Question: I serialize a directional graph to file using protobuf-net.
My (simplified) classes are as follows:
'''
[ProtoContract]
public class Network
{
// All of the devices on the network
[ProtoMember(1)]
public readonly Dictionary<int, Device> Vertex;
// The list of connections
[ProtoMember(2)]
public readonly Dictionary<int, List<Device>> Nodes;
}
[ProtoContract(AsReferenceDefault = true)]
public class Device
{
[ProtoMember(1)]
public readonly int Id;
// All the devices with a direct path to this node
[ProtoMember(2)]
public readonly Dictionary<int, Device> PathTo;
// All the devices directly reachable from this node
[ProtoMember(3)]
public readonly Dictionary<int, Device> PathFrom;
// the nodes that this is connected to
[ProtoMember(4)]
public readonly int[] Nodes = new int[2];
}
'''
If I try to serialise an instance of the 'Network' class using protobuf-net, it will only work if he device's 'PathTo' and 'PathFrom' Dictionaries are empty.
Once I start populating those Dictionaries for each 'Device' (which note the directions of the graph), attempting serialisation with protobuf-net causes a stackoverflow.
Does anyone know why it would be stackoverflowing?
I've read through this question: <URL>, and according to Mark's edit to his answer, he fixed this graph referencing by adding the AsReferenceDefault attribute, which I use on the 'Device' class.
To me, it looks like it's treating all the elements of the Dictionaries as unique individuals whilst it traverses the lists.
Considering there are ~3million devices in the network, this quickly causes a stackoverflow.
Screenshot of the debug window's stack:

(<URL>
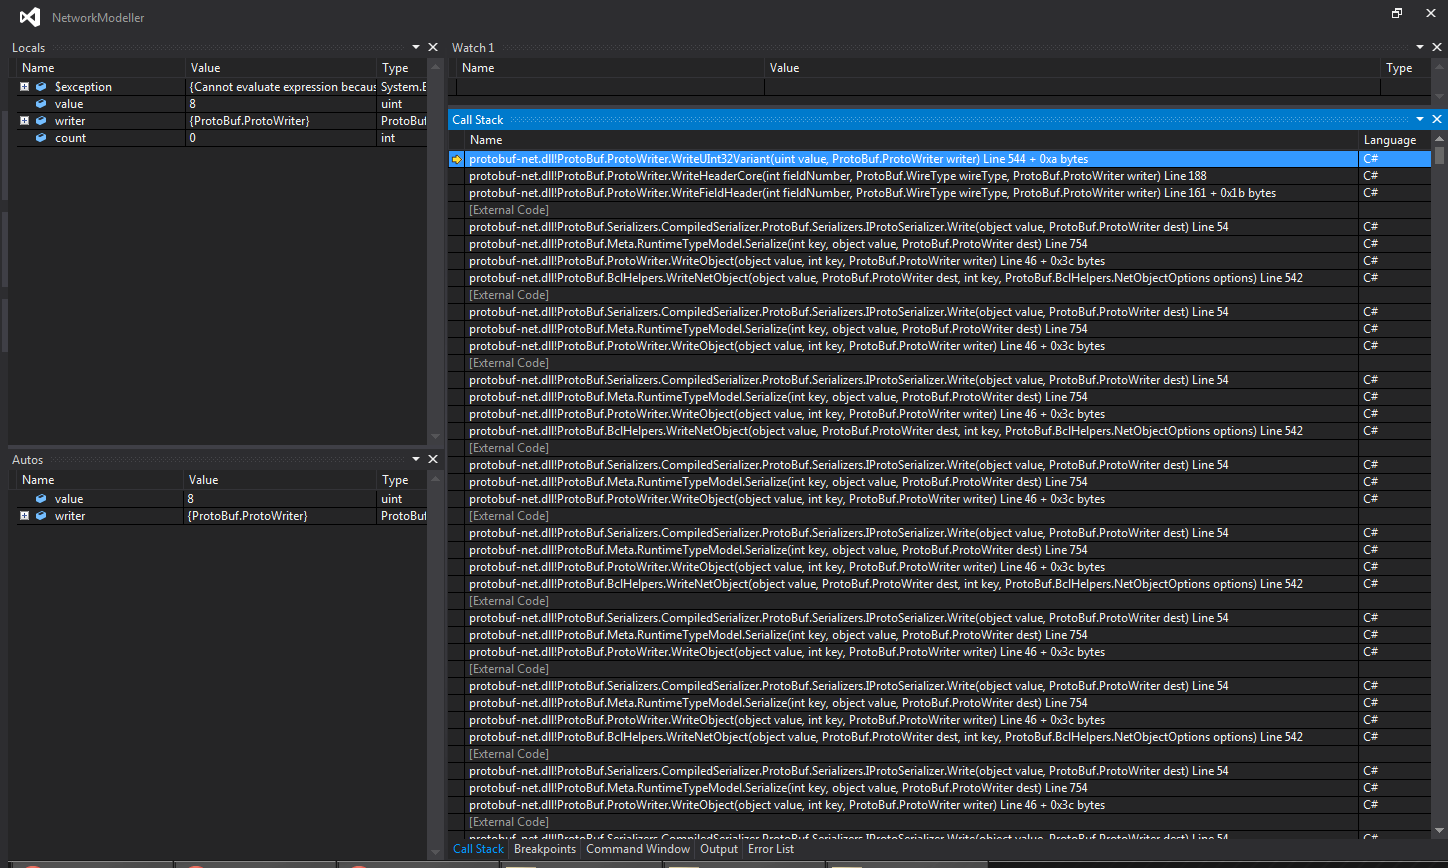
Answer: As part of an optimisation I adjusted how I stored the edges, and as such I also ended up modifying my data structures so that I could remove the loops from the object references.
I created the 'Edge' class to track all of the edges between the objects and the direction of the edge, and I added an 'OnDeserialized' method to the 'Graph' so that it will run through all the edges and re-add all of the references to each link class.
As an added bonus, this data structure is quick to save/load (for ~3,000,000 vertices, ~5,000,000 edges it takes about ~18s to load, as opposed to ~30s for the old structure), and is faster to traverse (3s for a full traverse and modify links as opposed to ~50s for the old structure).
'''
[ProtoContract]
public class Graph
{
// All of the devices on the graph
[ProtoMember(1)]
public readonly Dictionary<int, Vertex> Vertex;
// All of the links in the graph
[ProtoMember(2)]
public readonly List<Edge> Links;
[OnDeserialized]
public void OnDeserialized() {
// Add references to all of the links
foreach (Edge l in Links) {
l.Vertices[0] = this.Vertex[l.VertexIds[0]];
l.Vertices[1] = this.Vertex[l.VertexIds[1]];
}
}
}
// A vertex of the graph
[ProtoContract]
public class Vertex
{
[ProtoMember(1)]
public readonly int Id;
/*
we index the edges by the ID of the other device.
It makes it easy to find specific edges and makes it trivial to only track 1 copy of an edge
*/
[ProtoMember(2)]
public readonly Dictionary<int, Edge> Edges;
}
// An edge
[ProtoContract(AsReferenceDefault = true)]
public class Edge
{
public readonly Vertex[] Vertices;
[ProtoMember(1)]
public readonly int[] VertexIds;
[ProtoMember(2)]
public readonly Direction Direction;
public Edge() {
this.Vertices = new Vertex[2];
this.Direction = Direction.None;
/*
important to note that we don't set the VertexIds array in this constructor.
protobuf-net will create it for us, and if we create it here, we'll end up with a 4 length array.
*/
}
}
/*
denotes to which index in a edge's devices array the direction the edge goes.
[Flags] so we can do checks easier:
Edge.Direction == Direction.Both implies Edge.Direction & Direction.ZeroToOne != 0
*/
[Flags]
public enum Direction {
None = 0,
ZeroToOne = 1,
OneToZero = 2,
Both = 3
}
'''